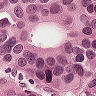
Metastatic tissue present: yes